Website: bh-photo
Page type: address-validator
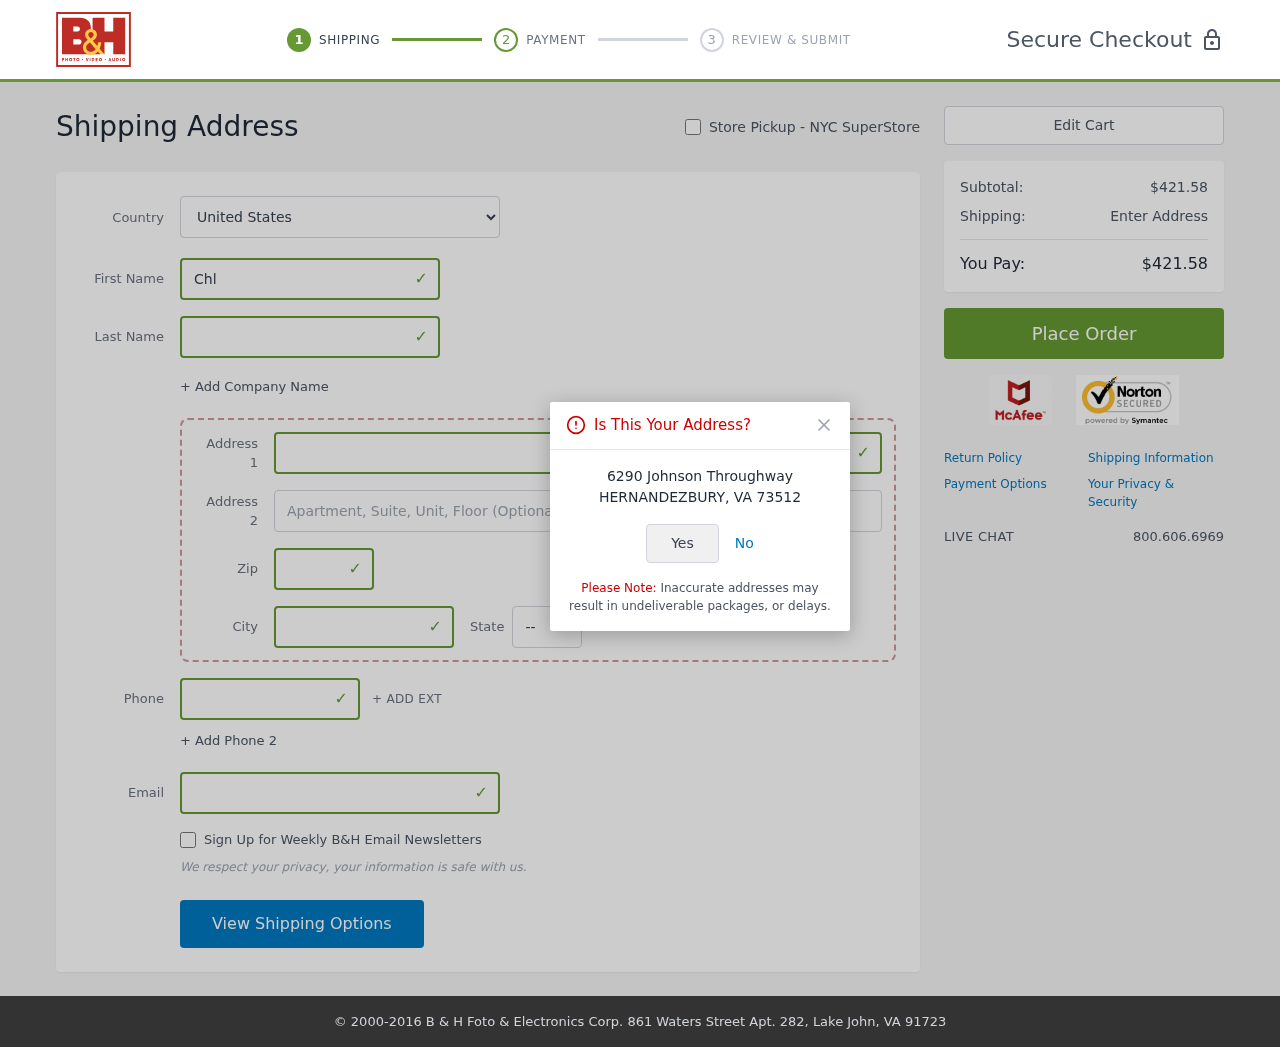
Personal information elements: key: PII_CITY
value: Hernandezbury
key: PII_COUNTRY
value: United States
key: PII_EMAIL
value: chloe.compton@yahoo.com
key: PII_FIRSTNAME
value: Chloe
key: PII_LASTNAME
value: Compton
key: PII_PHONE
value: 8357591579
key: PII_POSTCODE
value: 73512
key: PII_STATE_ABBR
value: VA
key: PII_STREET
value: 6290 Johnson Throughway
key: PII_CITY_CONFIRM
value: HERNANDEZBURY
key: PII_POSTCODE_FULL
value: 73512
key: PII_POSTCODE_NUMERIC
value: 73512
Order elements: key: ORDER_SUBTOTAL
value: $421.58
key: ORDER_TOTAL
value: $421.58